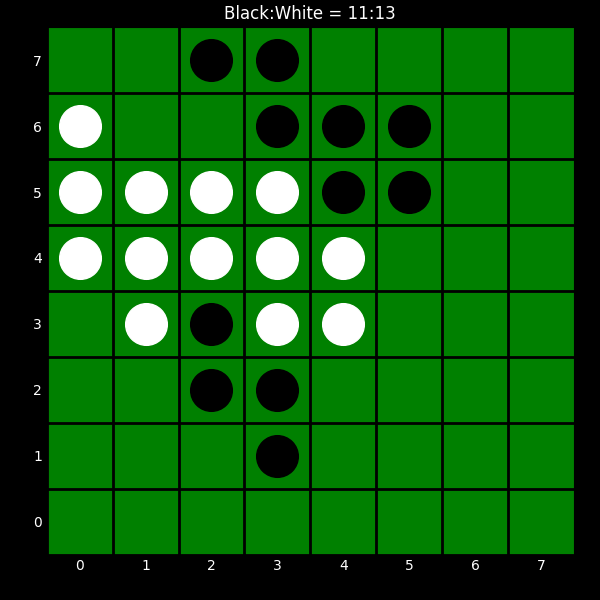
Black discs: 11
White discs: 13